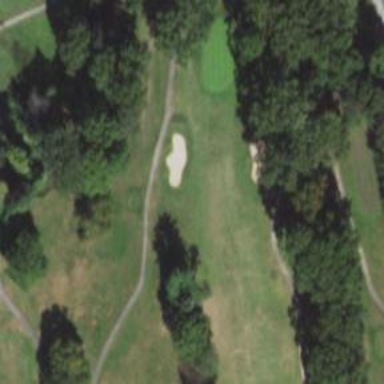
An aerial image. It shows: View of golf hole.